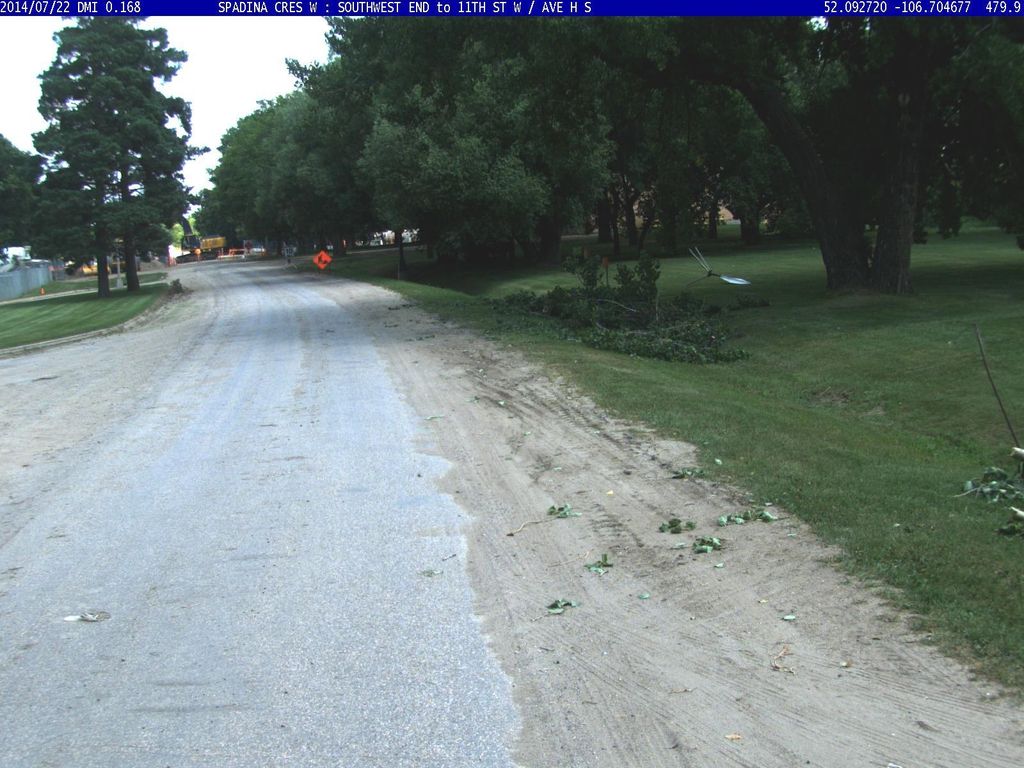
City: saskatoon